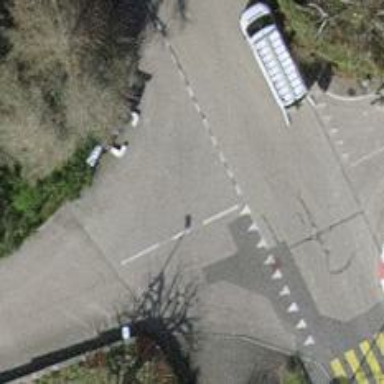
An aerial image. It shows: Asphalt footway with unmarked crossing.